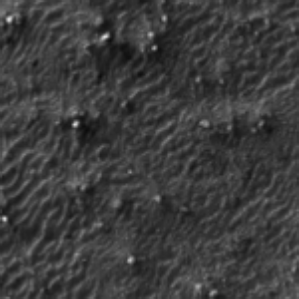
Label: frost